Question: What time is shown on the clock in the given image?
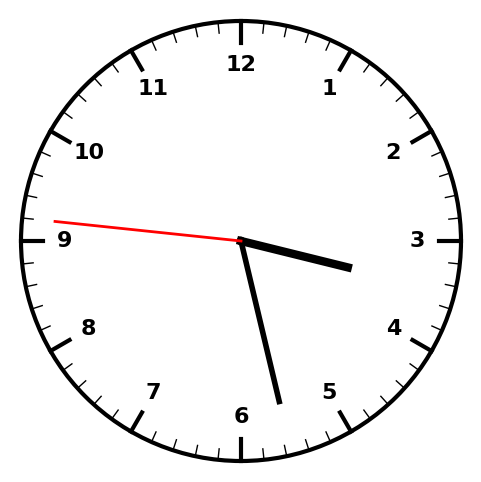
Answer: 03:27:46